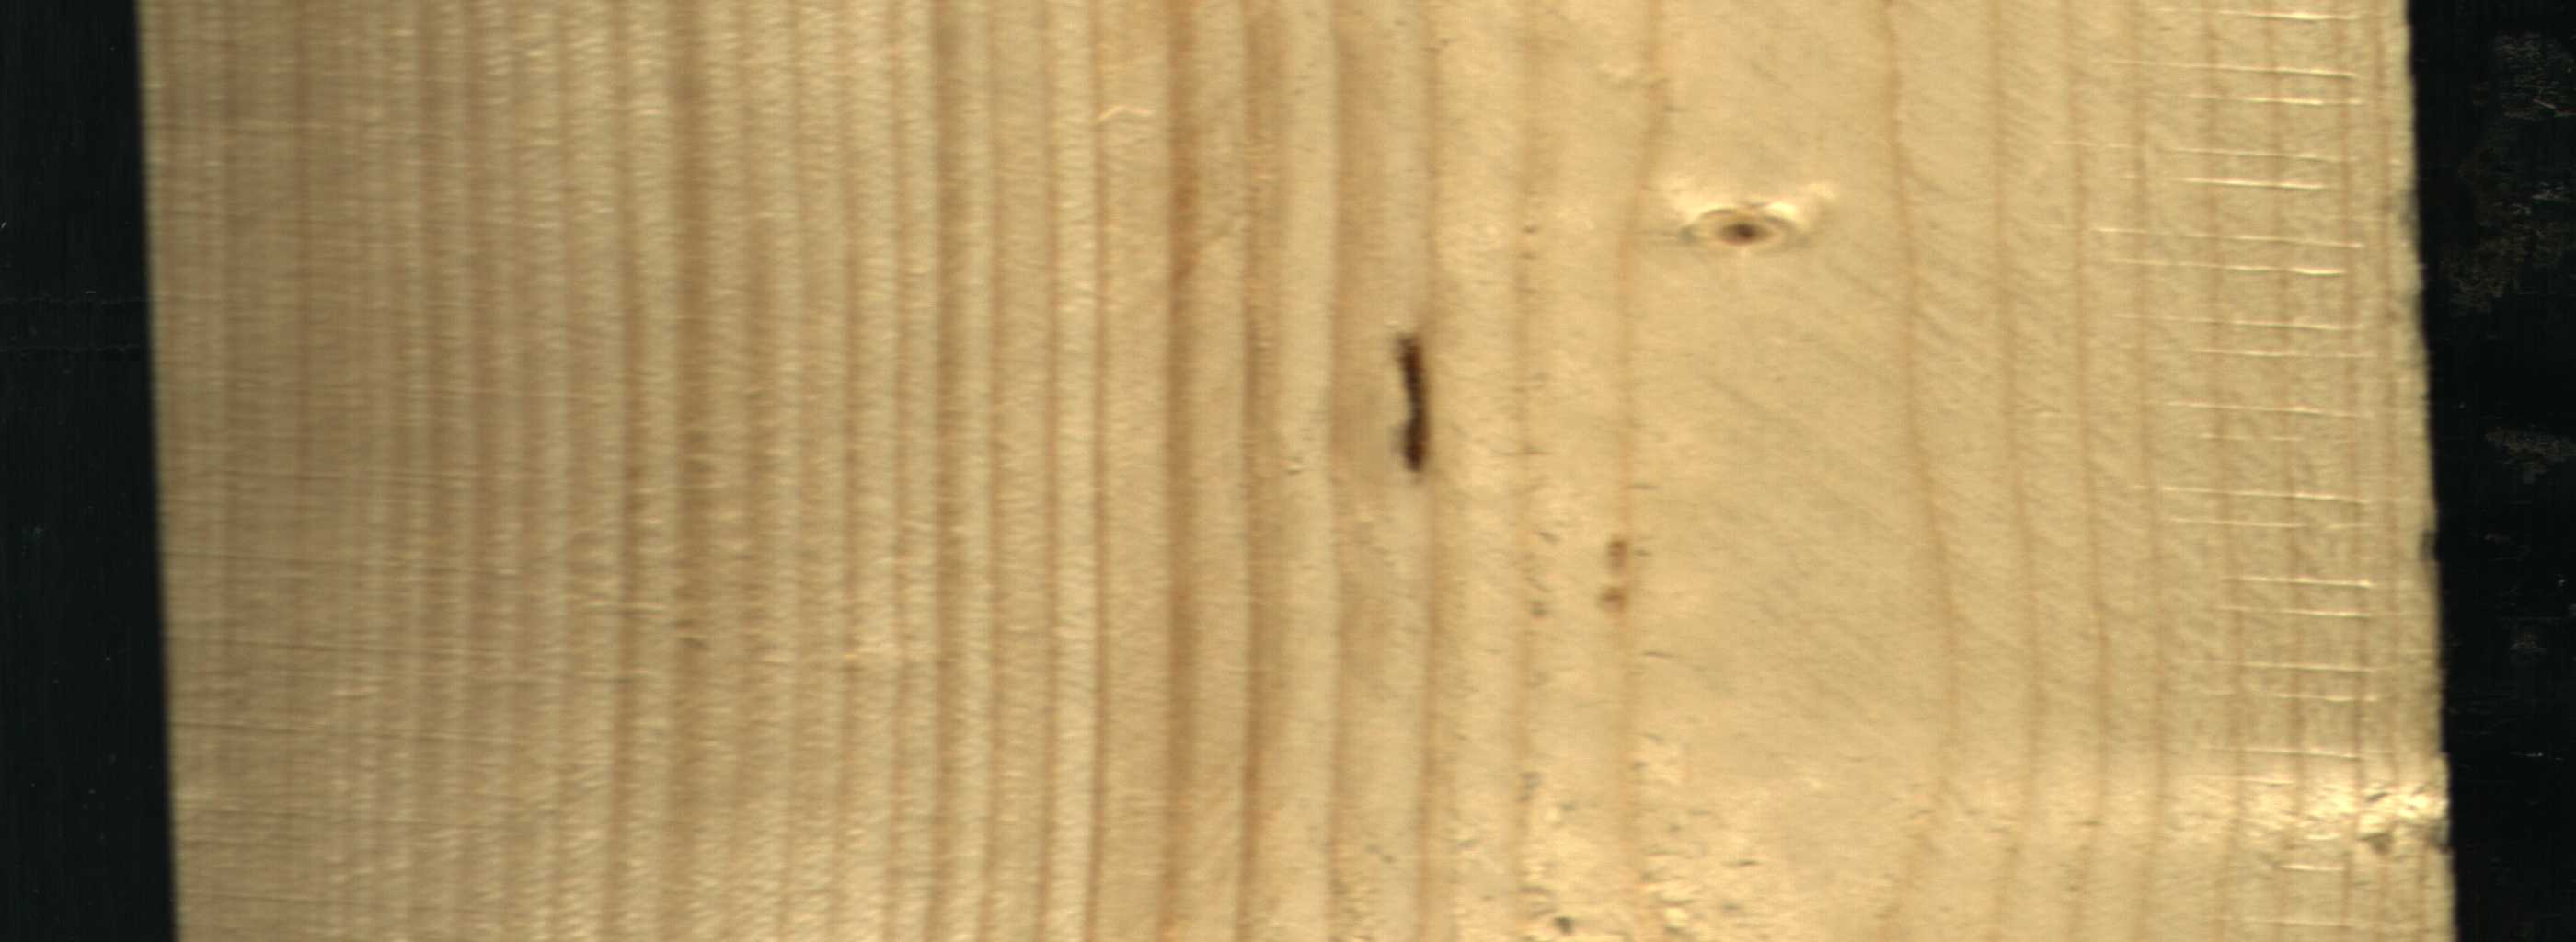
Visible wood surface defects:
resin
Live_Knot